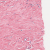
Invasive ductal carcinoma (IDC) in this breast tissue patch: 0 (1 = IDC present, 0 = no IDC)